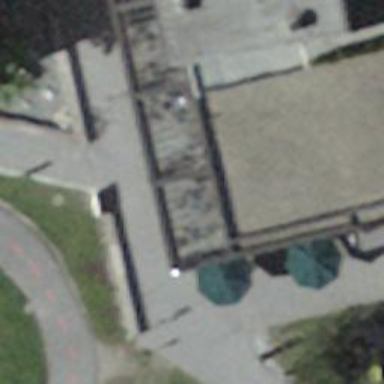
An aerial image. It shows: Cafe.